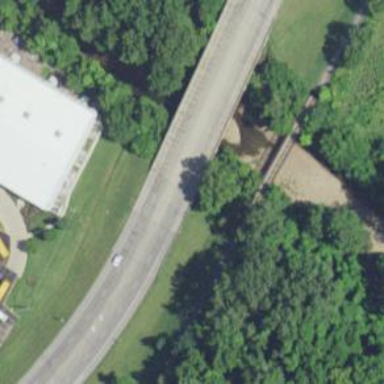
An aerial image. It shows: Primary highway bridge.